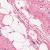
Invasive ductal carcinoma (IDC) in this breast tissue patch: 0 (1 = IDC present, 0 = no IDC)